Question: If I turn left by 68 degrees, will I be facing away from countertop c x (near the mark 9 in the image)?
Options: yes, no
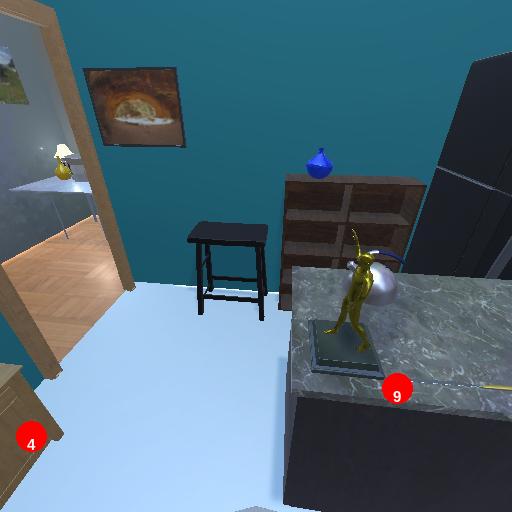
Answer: yes